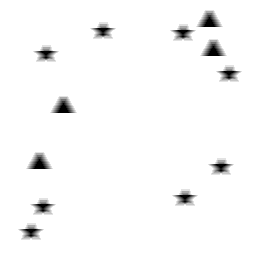
Squares: 0
Triangles: 4
Stars: 8
Total shapes: 12